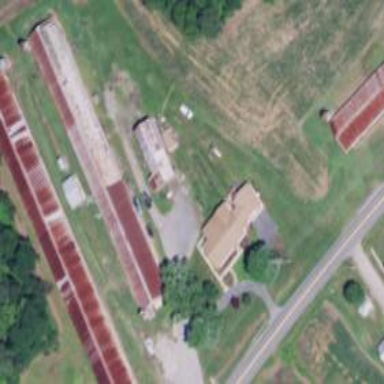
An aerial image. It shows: Farm auxiliary building.